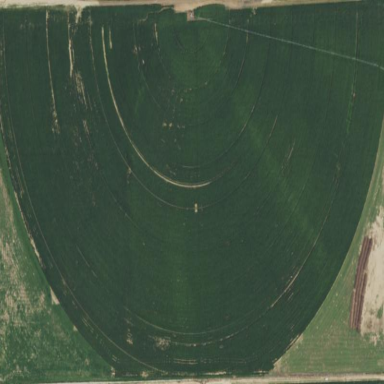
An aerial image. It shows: Farmland with pivot irrigation system.